Field crop: maize
Growth stage: 2
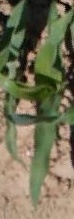
Species: maize